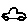
Label: car